Aerial crown-view tile of a tropical tree (Barro Colorado Island, Panama), acquired 20250317:
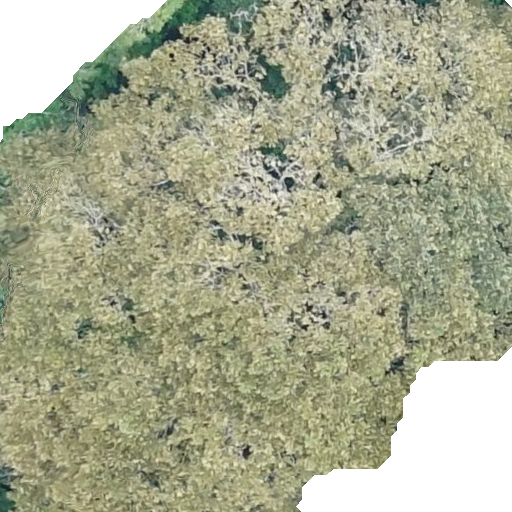
Species: Dipteryx oleifera
GBIF accepted scientific name: Dipteryx oleifera
Crown area: 407.711 m²